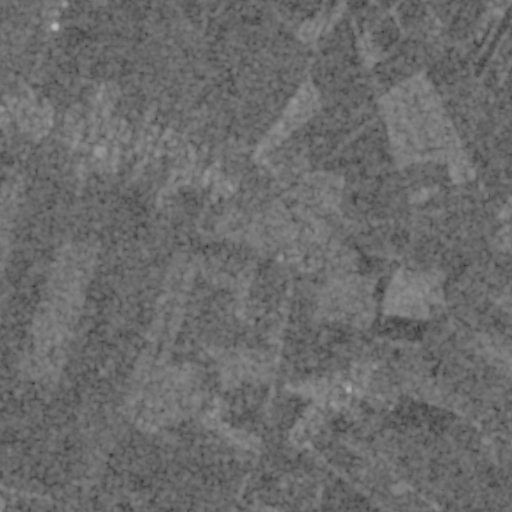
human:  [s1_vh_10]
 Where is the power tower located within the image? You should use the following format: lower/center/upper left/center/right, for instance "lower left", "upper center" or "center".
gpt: The power tower is located in the lower left of the image.
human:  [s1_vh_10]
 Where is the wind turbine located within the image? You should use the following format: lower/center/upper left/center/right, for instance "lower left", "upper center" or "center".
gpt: The wind turbine is located in the lower left of the image.
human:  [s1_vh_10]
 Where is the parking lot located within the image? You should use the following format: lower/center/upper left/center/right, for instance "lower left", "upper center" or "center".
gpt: There is no parking lot in the image.

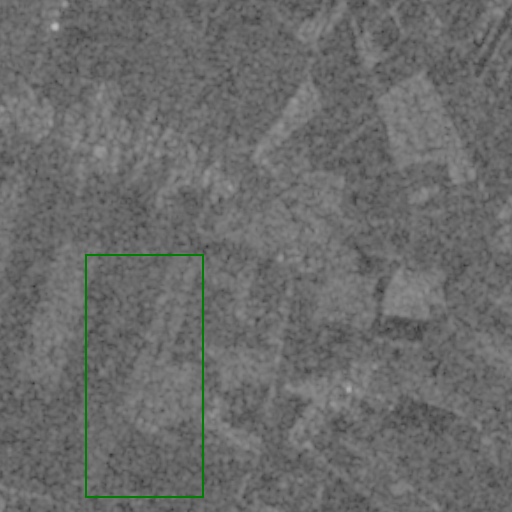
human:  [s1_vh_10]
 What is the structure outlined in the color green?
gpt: The structure outlined in green is a crop field.
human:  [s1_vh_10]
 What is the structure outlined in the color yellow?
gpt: There is no yellow outline.